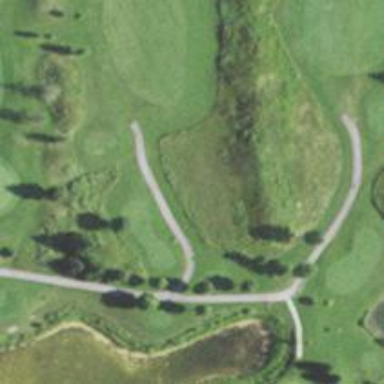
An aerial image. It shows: Path used for both walking and golf.